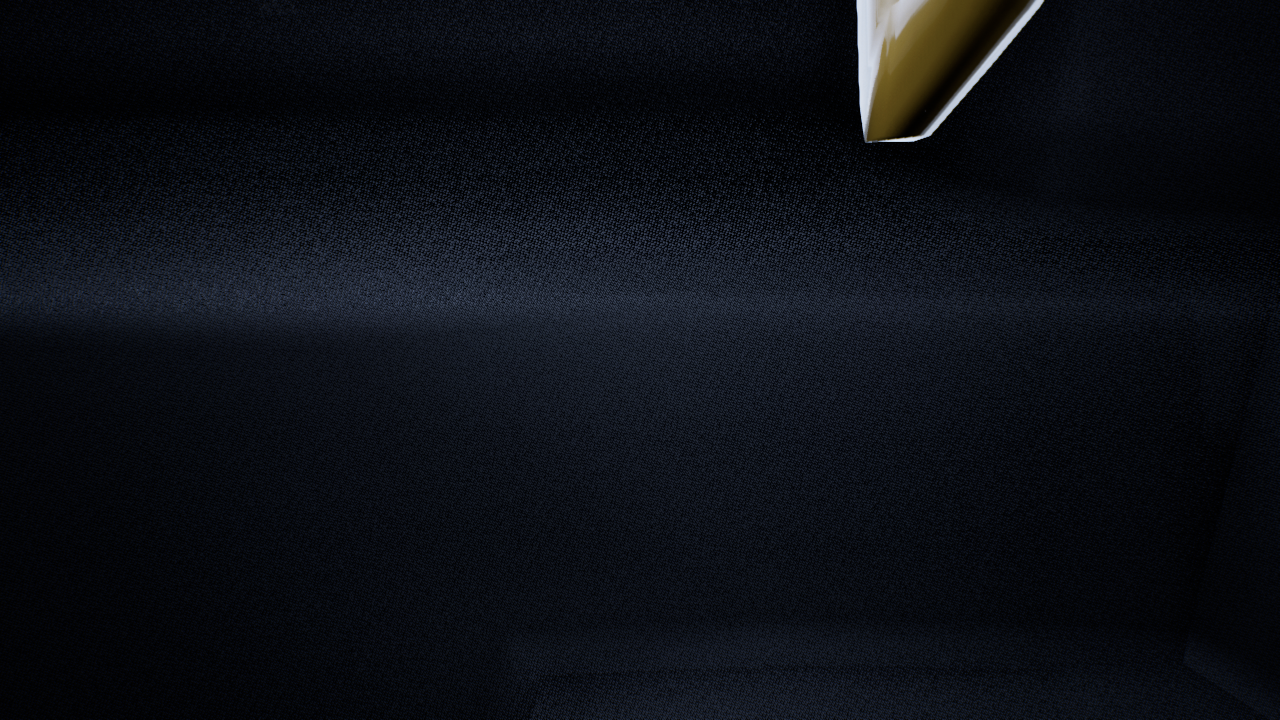
Venue: arterial
Lighting: overcast
Vehicle rig: minivan